二年级 · 算术
红星小学要求到校时间是 $8: 25$, 聪秘和明明分别在下面的时间到校, 谁迟到了?

聪聪到校时间

明明到校时间
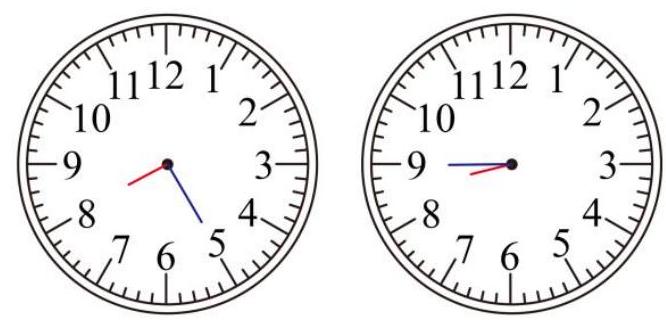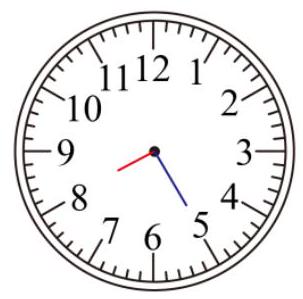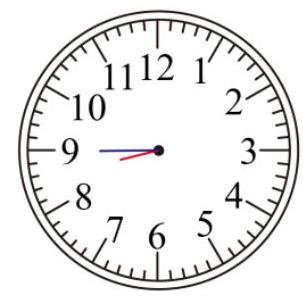
答案: 明明

【分析】先分别读出㙂缌和明明到校的时间, 然后和要求到校的时间比较, 要是晚于到校时间, 则迟到, 早于到校时间, 则不迟到。

【详解】由分析可得:

聪秘到校时间

$$
8: 20
$$

明明到校时间 $8: 45$

8: 20 早于 $8: 25,8: 45$ 晚于 $8: 25$, 所以是明明迟到了。

【点睛】主要考查了时间的读法, 要熟练掌握。